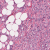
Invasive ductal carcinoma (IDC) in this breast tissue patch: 1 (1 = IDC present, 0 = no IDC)